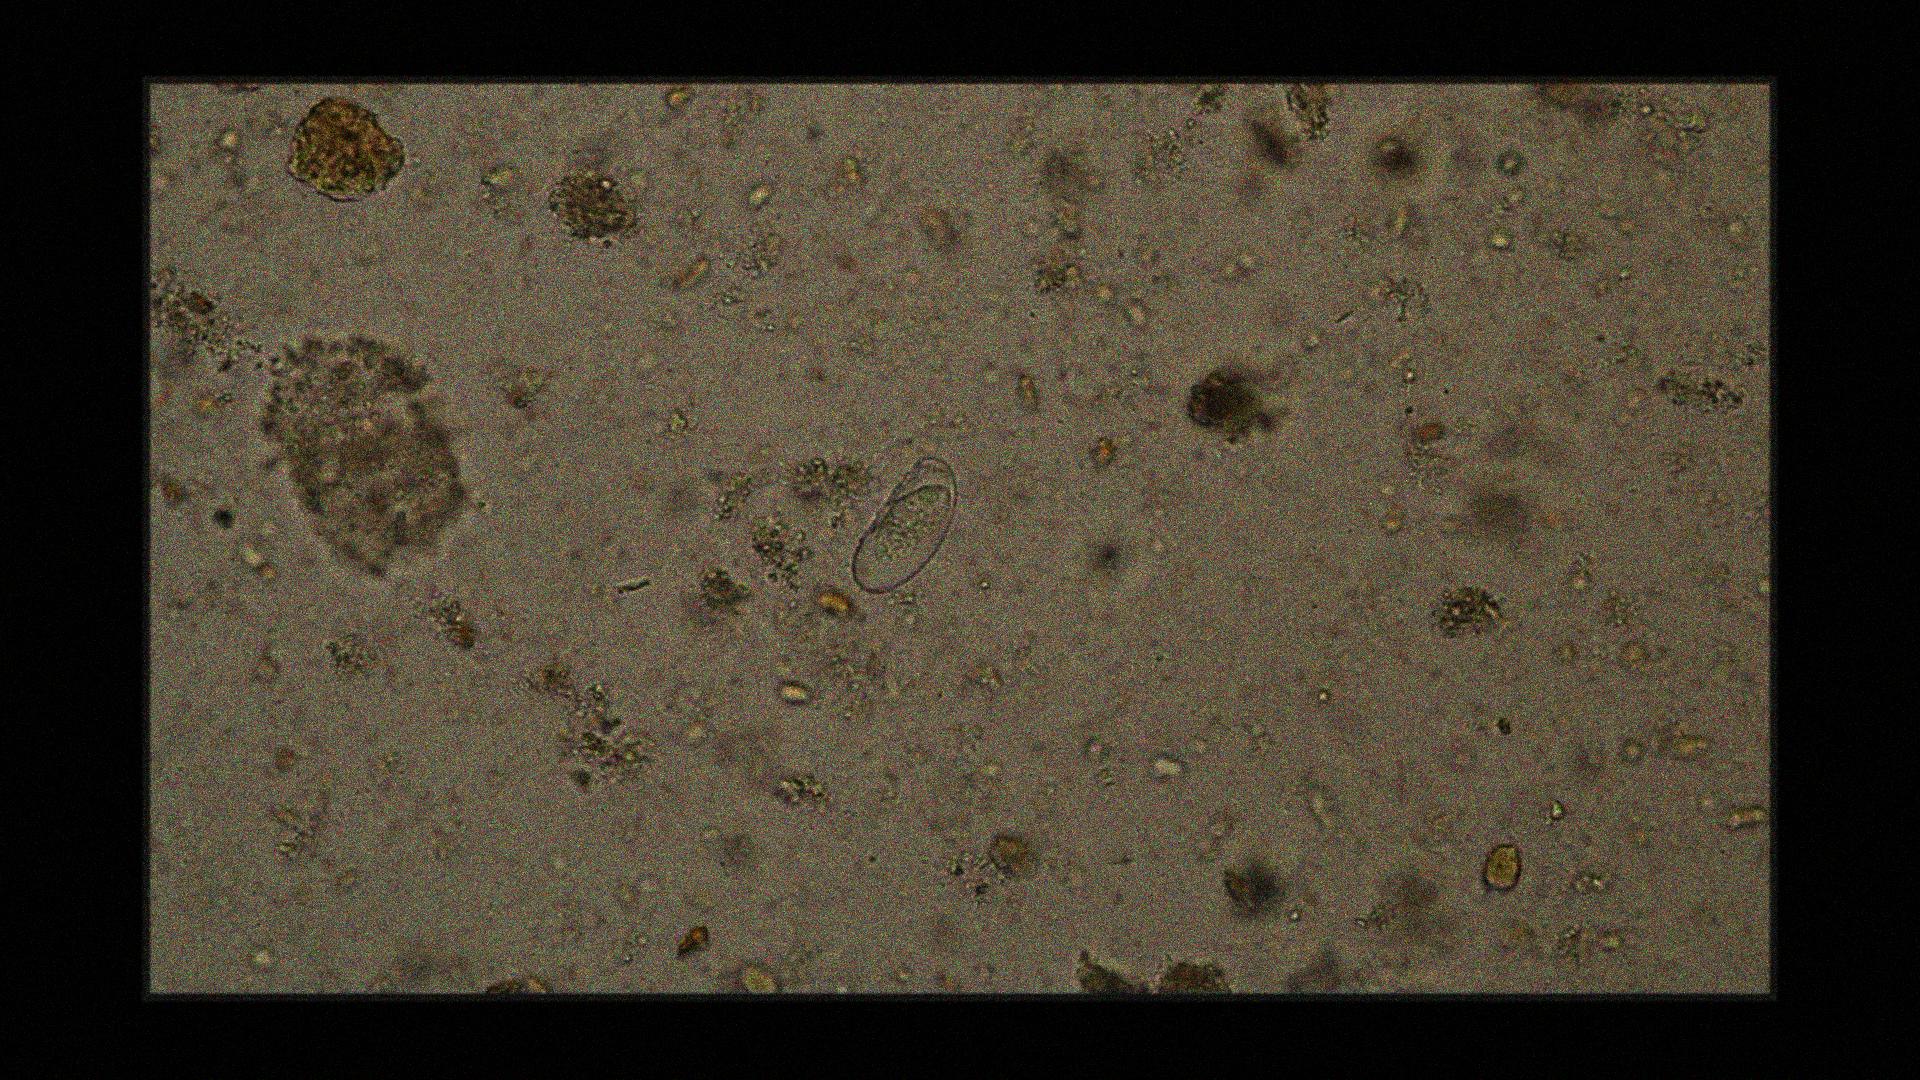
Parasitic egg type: Enterobius vermicularis